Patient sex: M
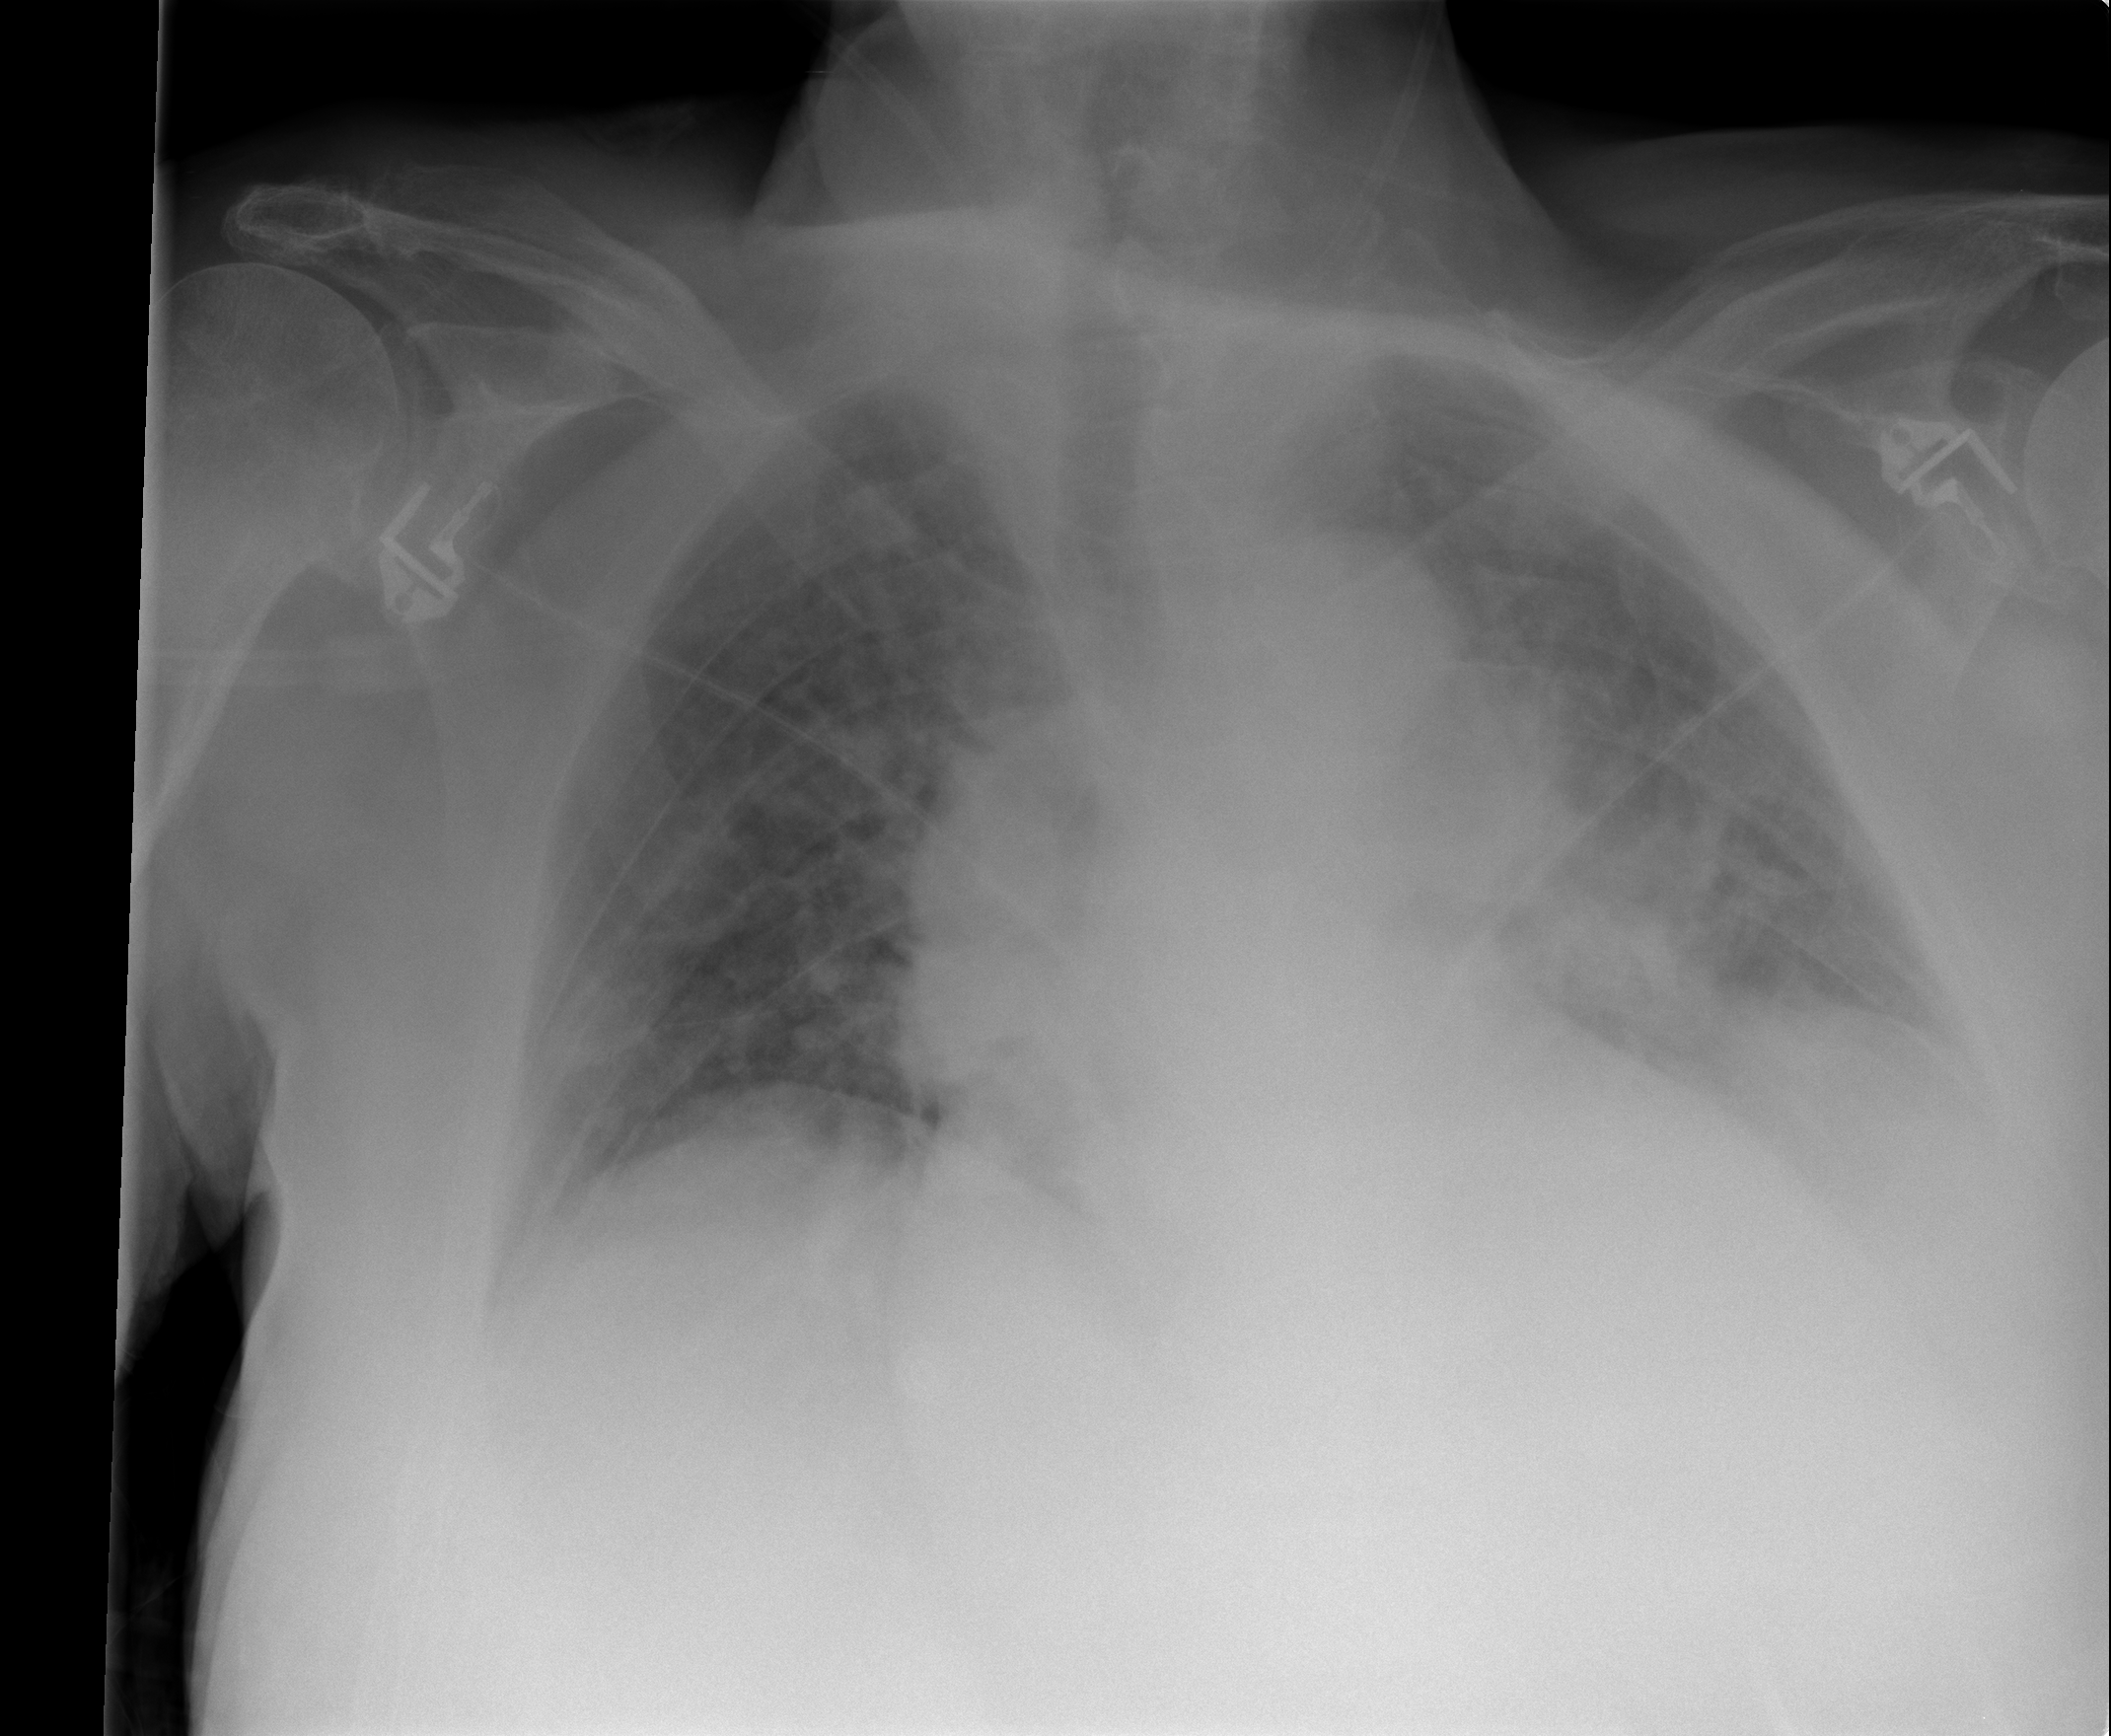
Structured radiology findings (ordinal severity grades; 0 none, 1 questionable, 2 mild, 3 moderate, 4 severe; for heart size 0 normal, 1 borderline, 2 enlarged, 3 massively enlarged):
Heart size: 2
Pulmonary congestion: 2
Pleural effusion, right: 0
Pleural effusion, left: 0
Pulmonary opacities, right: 0
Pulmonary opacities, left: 2
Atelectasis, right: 2
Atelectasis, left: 2